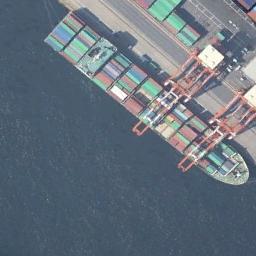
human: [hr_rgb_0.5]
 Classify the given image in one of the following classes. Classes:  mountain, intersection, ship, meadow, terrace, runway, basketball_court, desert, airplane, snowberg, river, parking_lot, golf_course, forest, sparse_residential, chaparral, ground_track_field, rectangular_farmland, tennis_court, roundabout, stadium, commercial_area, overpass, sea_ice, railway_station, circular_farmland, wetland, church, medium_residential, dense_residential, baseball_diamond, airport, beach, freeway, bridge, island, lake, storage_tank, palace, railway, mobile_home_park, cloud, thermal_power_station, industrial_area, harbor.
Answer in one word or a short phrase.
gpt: ship